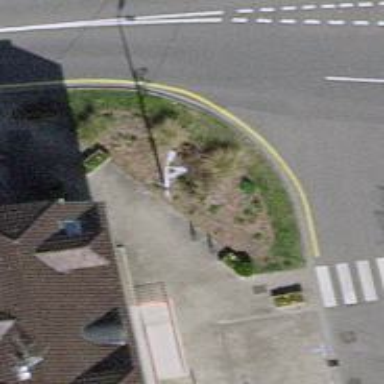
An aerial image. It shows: Bicycle parking area with bollards.